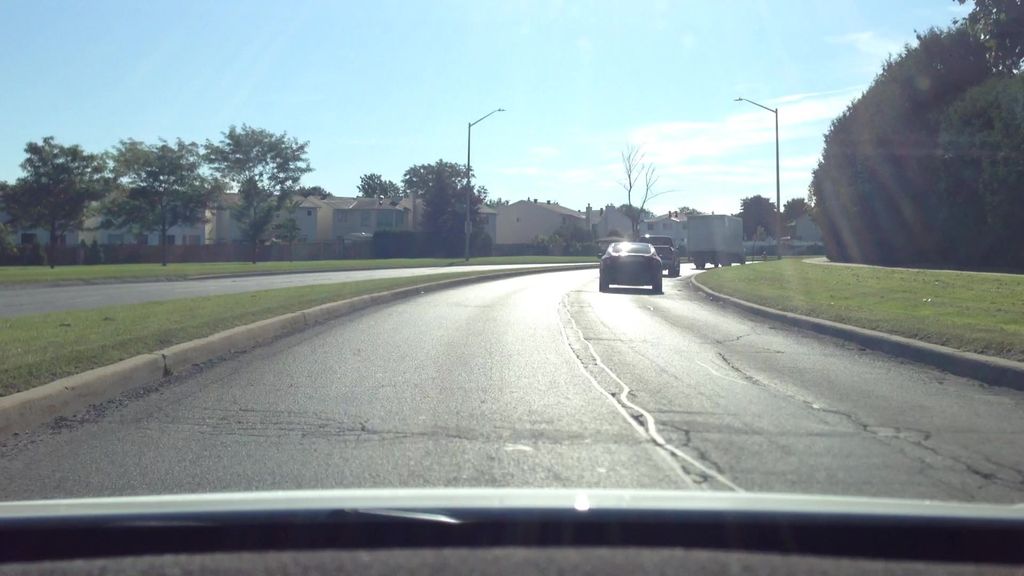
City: ottawa-gatineau